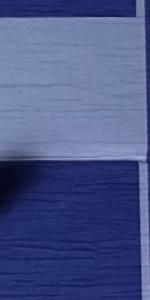
Label: Empty